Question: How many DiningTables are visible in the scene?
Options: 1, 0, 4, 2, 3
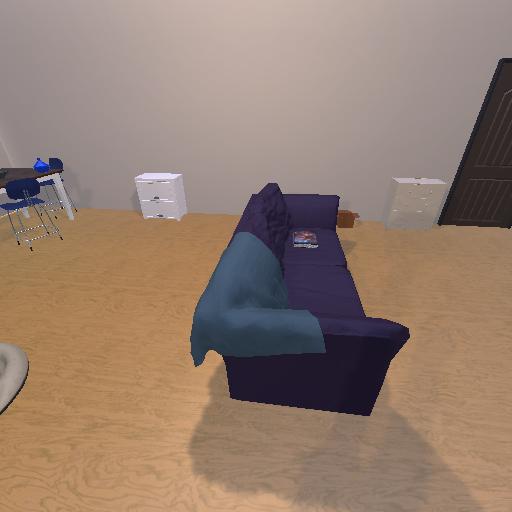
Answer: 1